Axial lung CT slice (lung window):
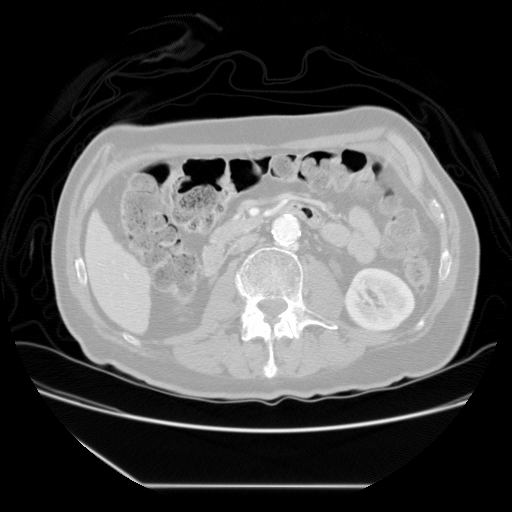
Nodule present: no